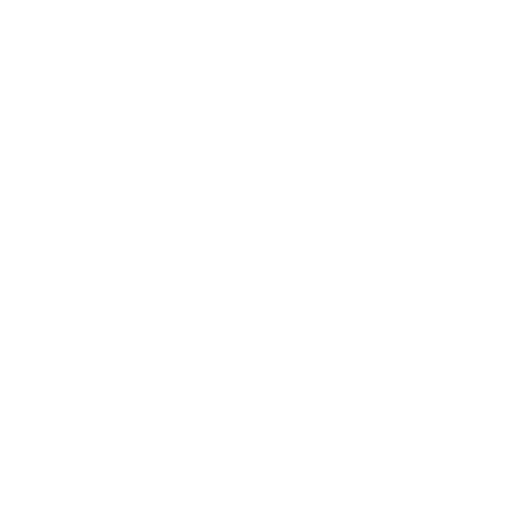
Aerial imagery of mountain in Alaska named Bush Mountain containing only unknown